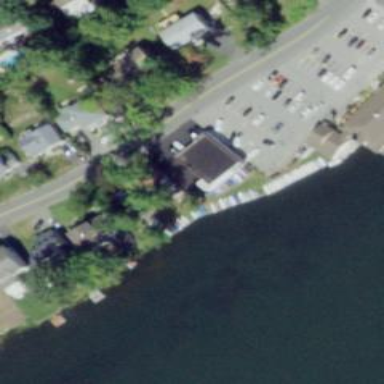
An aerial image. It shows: Boatyard along the waterway.